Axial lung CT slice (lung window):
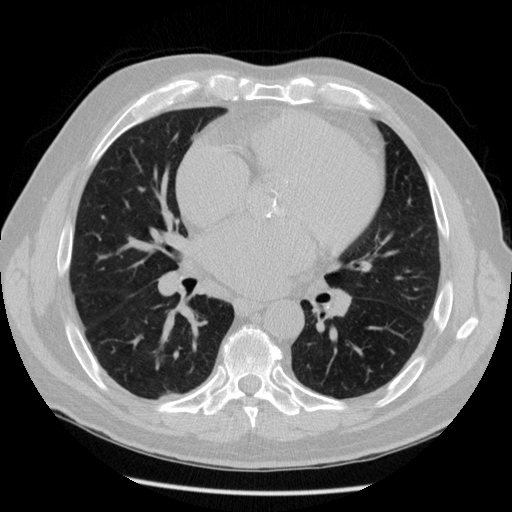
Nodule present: no